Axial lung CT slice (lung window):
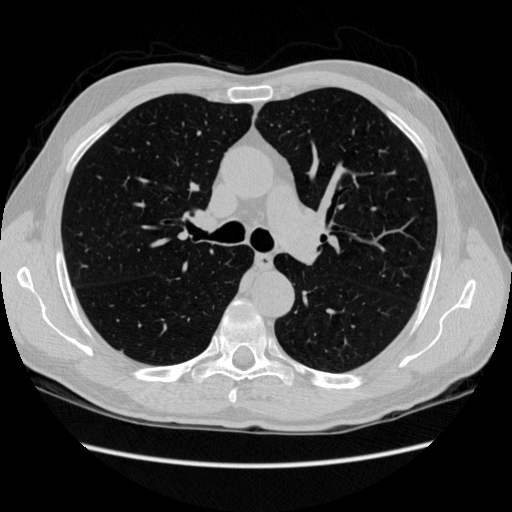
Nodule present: no